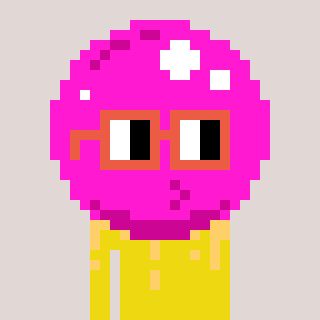
a pixel art character with square orange glasses, a bubblegum-shaped head and a yellow-colored body on a warm background